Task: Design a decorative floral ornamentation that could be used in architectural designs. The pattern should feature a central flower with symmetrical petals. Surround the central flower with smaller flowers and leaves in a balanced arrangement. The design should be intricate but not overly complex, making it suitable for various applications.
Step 769:
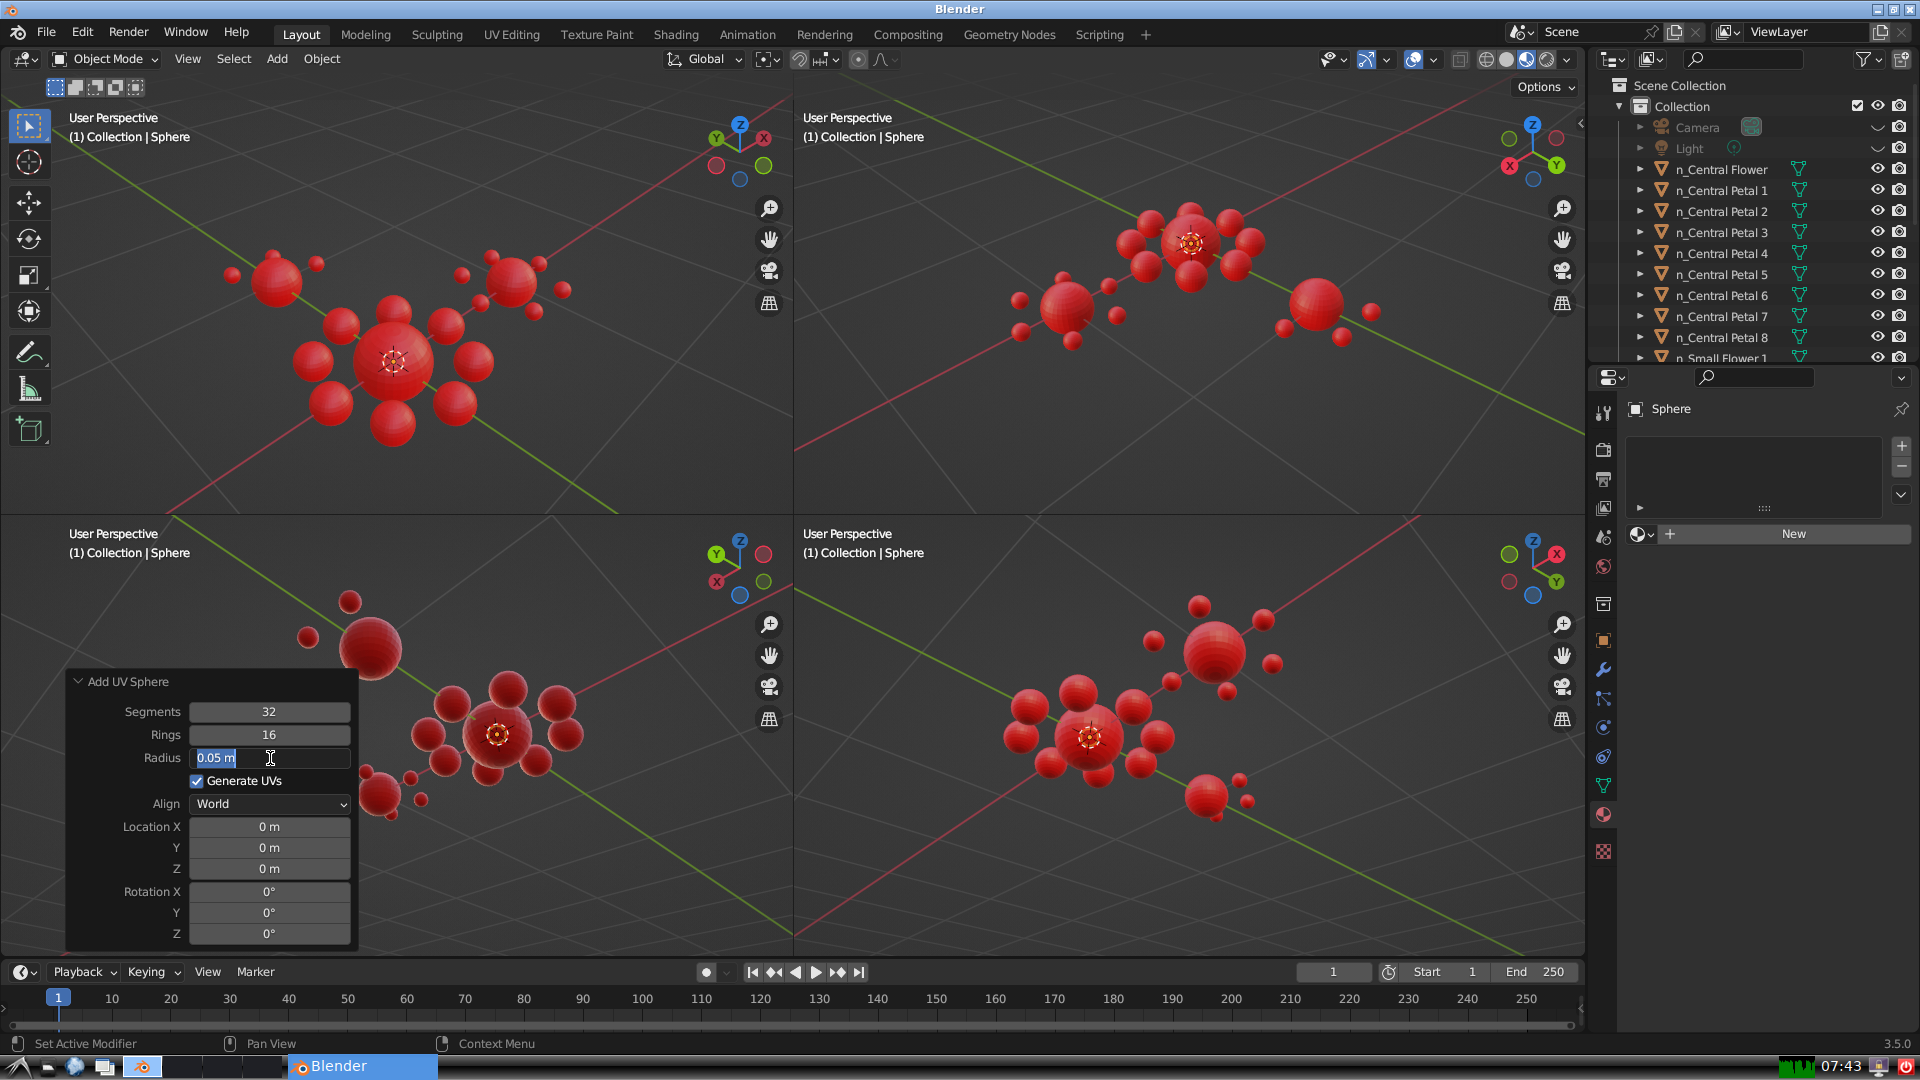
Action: input_text: 0.05